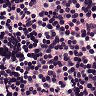
Metastatic tissue present: no